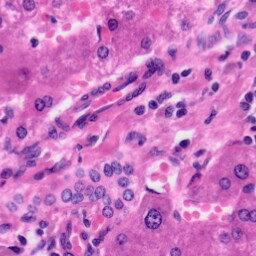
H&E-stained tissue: Liver